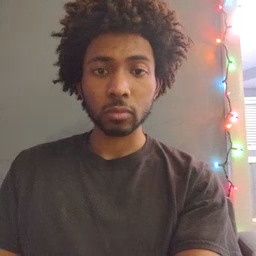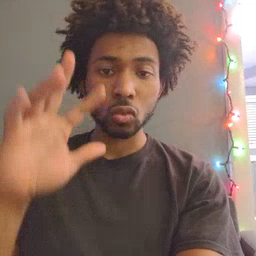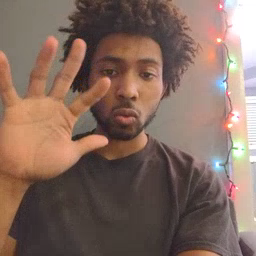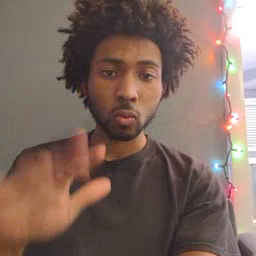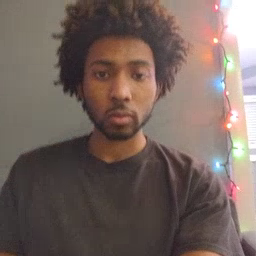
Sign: snow